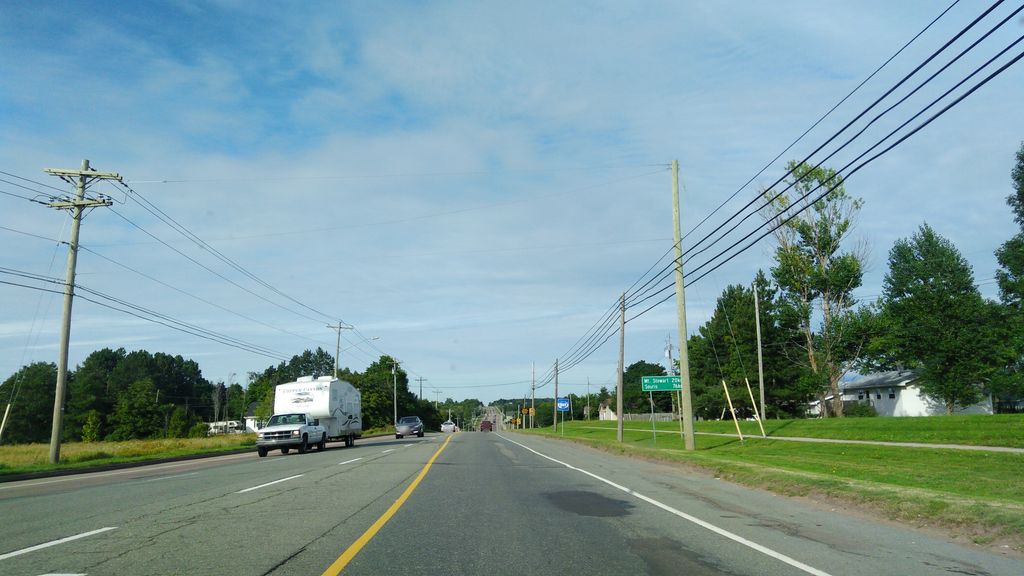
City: charlottetown